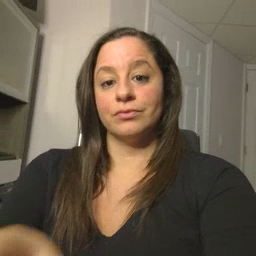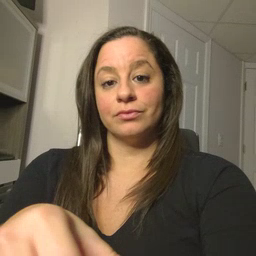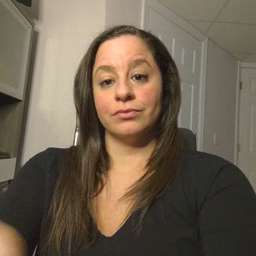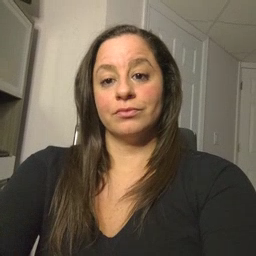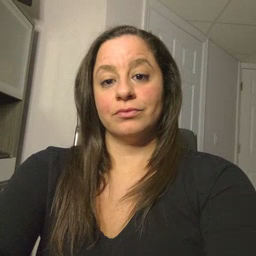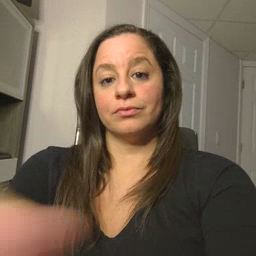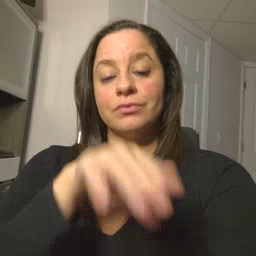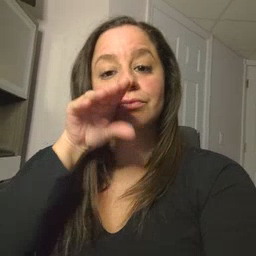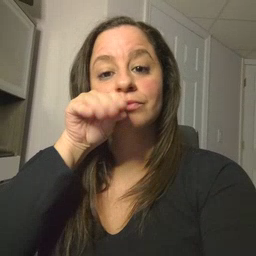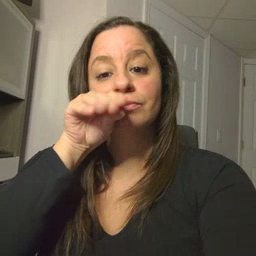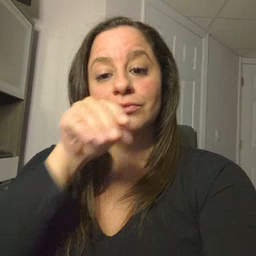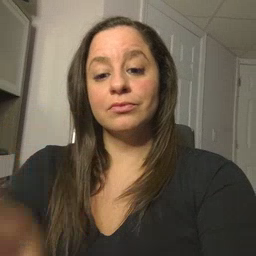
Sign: goose